Interaction volume radius: 10 \u00c5
Interaction volume height: 25 \u00c5
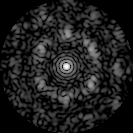
Disorder parameter: 0.6903